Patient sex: M
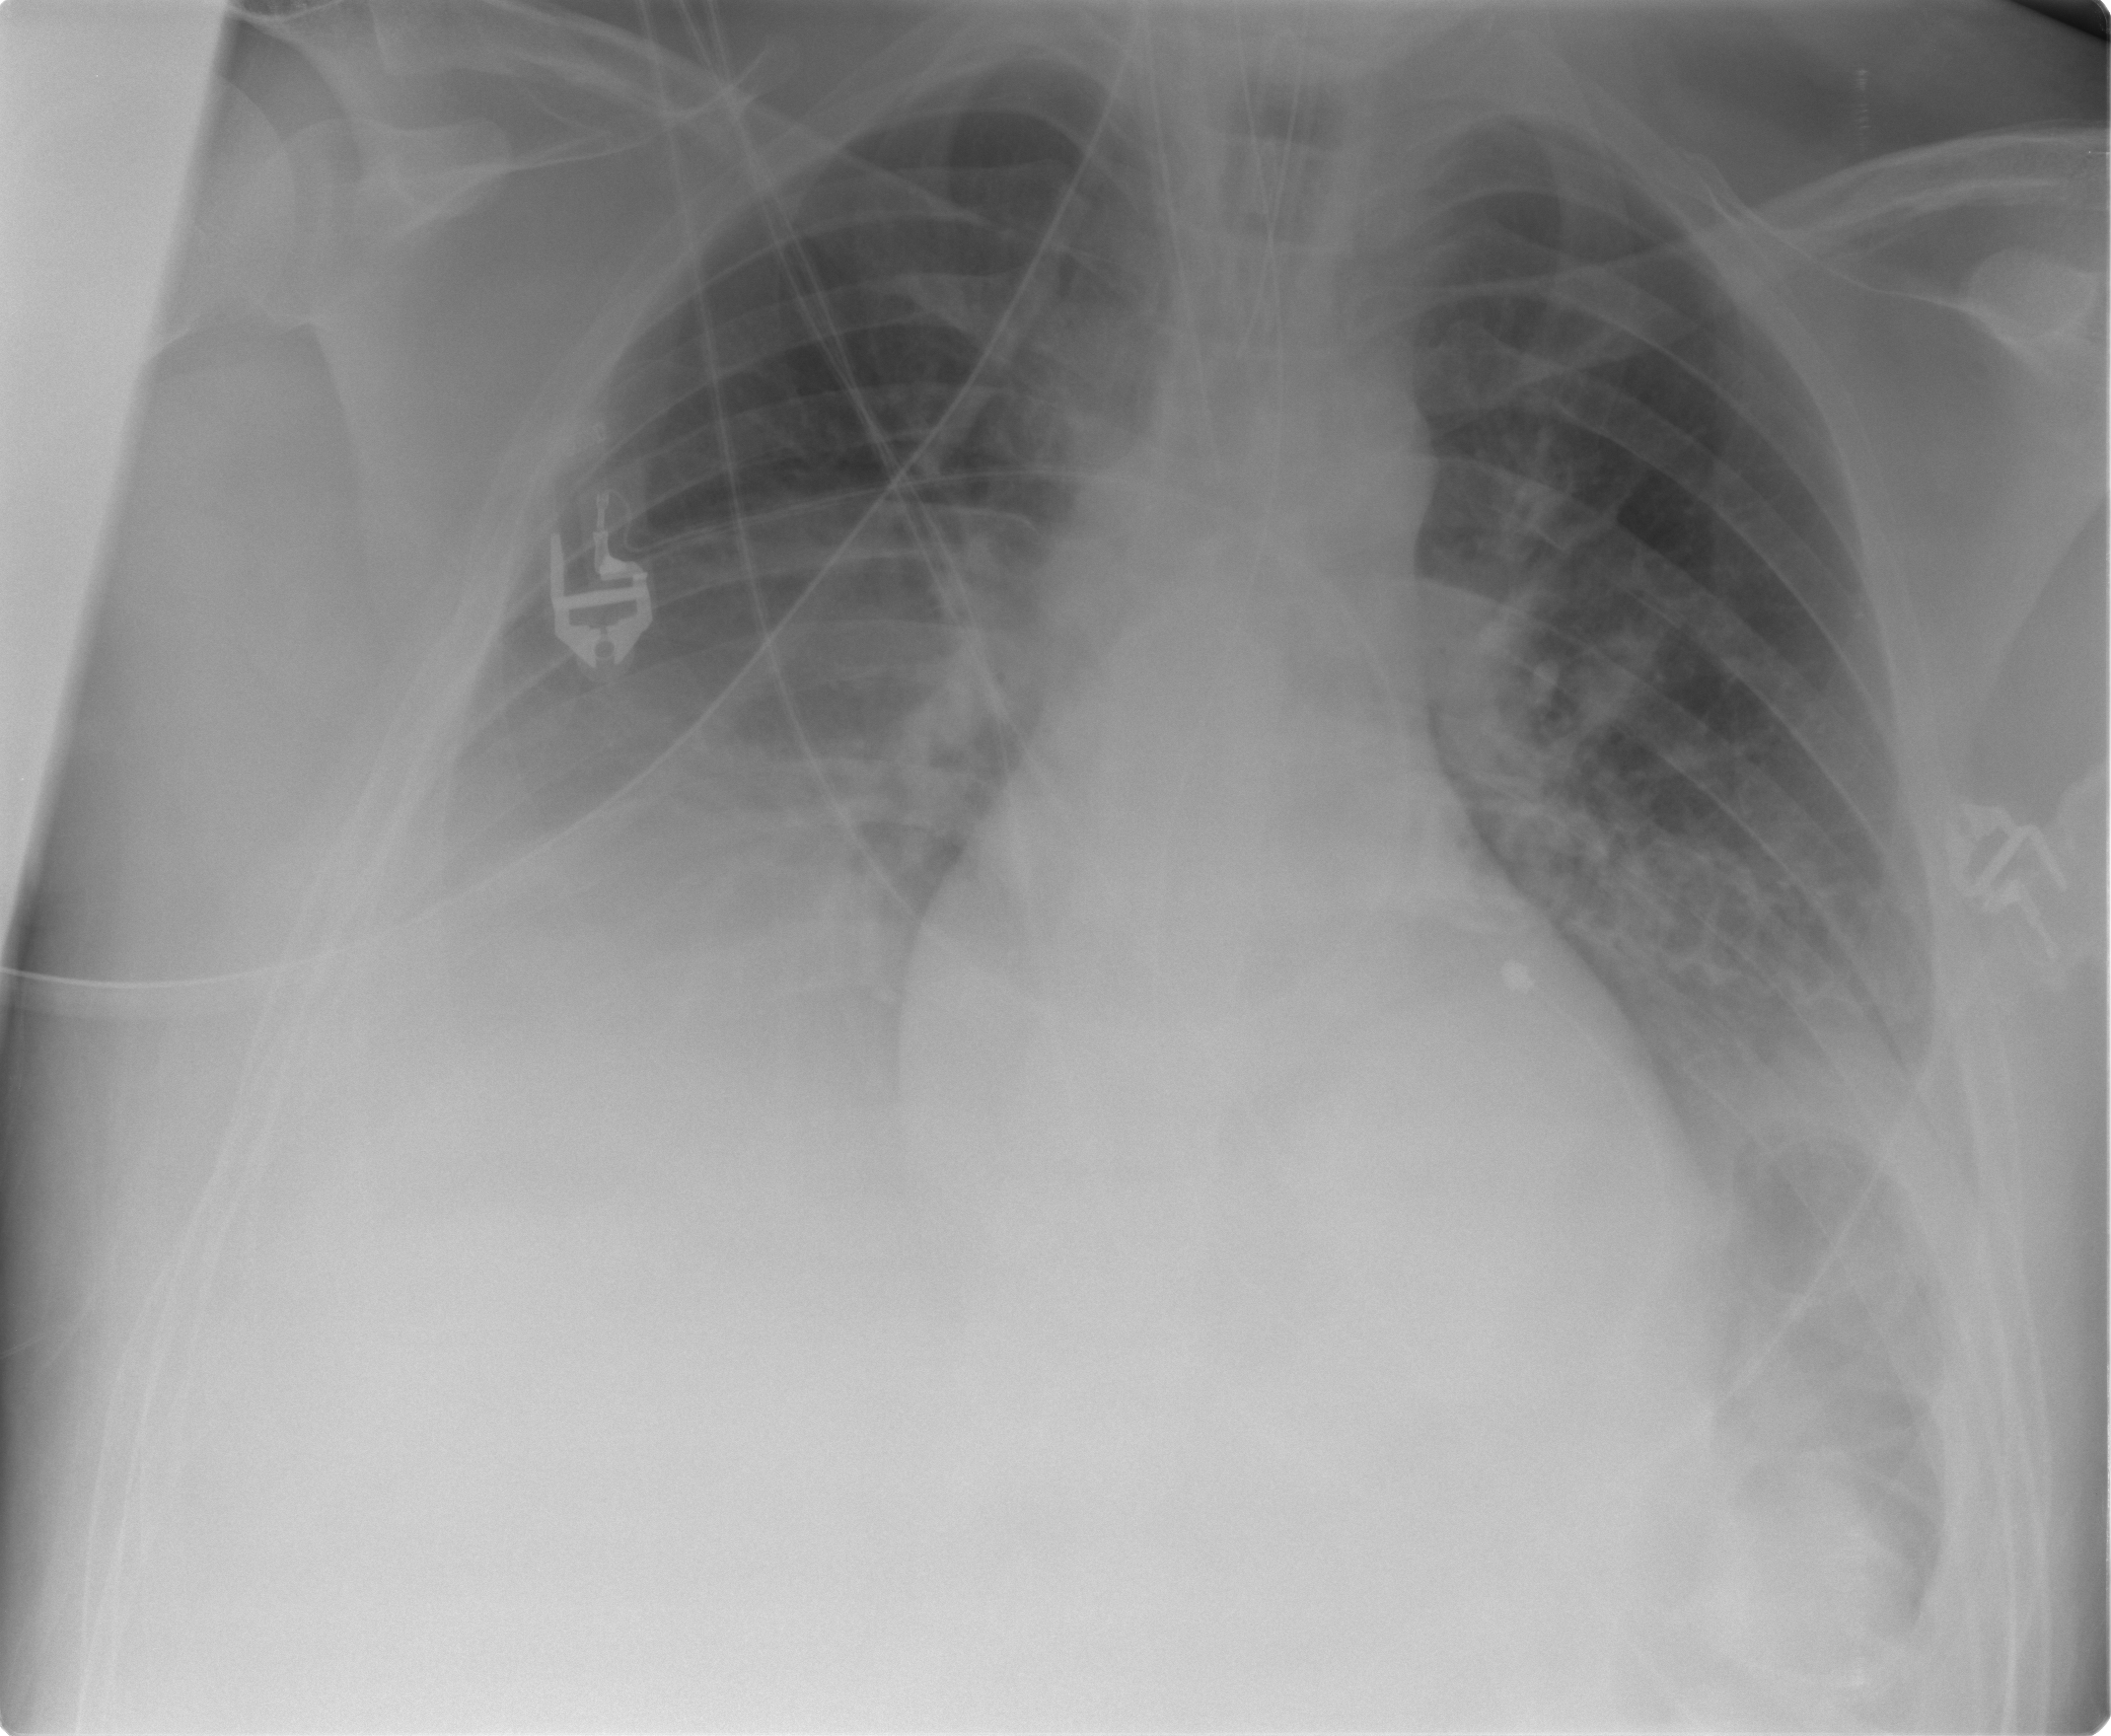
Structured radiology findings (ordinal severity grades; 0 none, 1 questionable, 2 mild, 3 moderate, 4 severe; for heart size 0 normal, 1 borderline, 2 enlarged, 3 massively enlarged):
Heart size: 1
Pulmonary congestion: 2
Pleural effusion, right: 3
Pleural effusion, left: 2
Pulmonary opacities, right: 0
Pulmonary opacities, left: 0
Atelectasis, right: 2
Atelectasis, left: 2